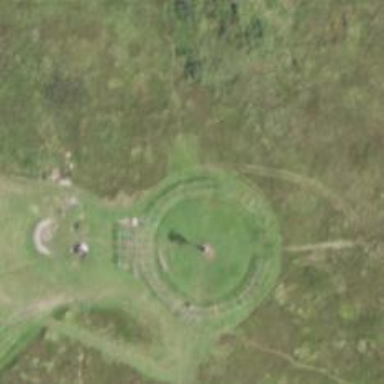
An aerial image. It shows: Historic monument.